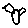
Label: bird